Question: right so,
i would really appreciate some help here. this code is well over my head
Basically the site is 976px;
the slider is fitting to this at most( if i extend the site size the slider stays at this 976px.)
anything under this it works well. (scales to mobile)
i want to increase the height it takes up and also i want to make it so it is width is always 100% of the users screen.

index page calling the slider
'''
{% include 'slider' %}
'''
slider.liquid
'''
{% if settings.slider_home_enable %}
<div class="flexslider" id="heroSlider" >
<ul class="slides">
{% for i in (1..6) %}
{% capture slide %}slide_{{ i }}{% endcapture %}
{% capture slide_link %}slide_{{ i }}_link{% endcapture %}
{% capture slide_img %}slide_{{ i }}.jpg{% endcapture %}
{% capture slide_img_alt %}slide_{{ i }}_alt{% endcapture %}
{% capture slide_img_caption %}slide_{{ i }}_caption{% endcapture %}
{% if settings[slide] %}
<li>
<a href="{{ settings[slide_link] }}" class="slide-link">
<img src="{{ slide_img | asset_url }}" alt="{{ settings[slide_img_alt] }}">
{% unless settings[slide_img_caption] == blank %}
<p class="h3 flex-caption small--hide">{{ settings[slide_img_caption] }}</p>
{% endunless %}
</a>
</li>
{% endif %}
{% endfor %}
</ul>
</div>
{% endif %}
'''
stylesheet
'''
/*============================================================================
#FlexSlider
- jQuery FlexSlider v2.2.0 | http://www.woothemes.com/flexslider/
- Contributing author: Tyler Smith (@mbmufffin)
==============================================================================*/
.flexslider {
margin: 0 0 $gutter;
padding: 0;
}
.flexslider li { margin: 0; }
.flexslider .slides > li {
display: none; /* Hide the slides before the JS is loaded. Avoids image jumping */
margin: 0;
position: relative;
@include backface();
}
.flexslider .slides img {
max-width: 100%;
margin: 0 auto;
display: block;
}
.slides { @include clearfix; }
html[xmlns] .slides { display: block; }
* html .slides { height: 1%; }
/*================ No JS Fallback ================*/
.no-js .slides > li:first-child { display: block; }
.flexslider { position: relative; zoom: 1; }
.flex-viewport {max-height: 2000px; -webkit-transition: all 1s ease; -moz-transition: all 1s ease; -o-transition: all 1s ease; transition: all 1s ease; }
.loading .flex-viewport { max-height: 300px; }
.flexslider .slides { zoom: 1; }
.carousel li { margin-right: 5px; }
/*================ Direction Nav ================*/
.flex-direction-nav {
margin: 0;
padding: 0;
list-style: none;
}
.flex-direction-nav { *height: 0; }
.flex-direction-nav a {
display: block;
width: 45px;
position: absolute;
top: 0;
bottom: 0;
overflow: hidden;
opacity: 0;
cursor: pointer;
@include transition(all .3s ease);
}
.flex-direction-nav .flex-disabled {
opacity: 0!important;
filter: alpha(opacity=0);
cursor: default;
}
.flex-direction-nav a {
text-indent: -9999px;
background: {
color: transparent;
repeat: no-repeat;
size: 20px auto;
}
/*================ Hide SVG arrows in oldIE ================*/
.lte-ie9 & {
display: none;
}
&.flex-prev {
background-image: url("data:image.....");
background-position: center left;
}
&.flex-next {
background-image: url("data:image...");
background-position: center right;
}
}
/*================ Control Nav ================*/
.flex-control-nav {
position: absolute;
bottom: -$gutter;
width: 100%;
text-align: center;
margin: 0;
padding: 0;
list-style: none;
li {
margin: 0 4px;
display: inline-block;
zoom: 1;
*display: inline;
vertical-align: middle;
}
}
.flex-control-paging li a {
width: 6px;
height: 6px;
display: block;
background-color: #ededed;
cursor: pointer;
text-indent: -9999px;
border-radius: 20px;
border: 2px solid #fff;
&:hover {
background-color: #333;
}
&.flex-active {
background-color: #fff;
border-color: $colorPrimary;
cursor: default;
}
}
.flex-control-thumbs {margin: 5px 0 0; position: static; overflow: hidden;}
.flex-control-thumbs li {width: 25%; float: left; margin: 0;}
.flex-control-thumbs img {width: 100%; display: block; opacity: .7; cursor: pointer;}
.flex-control-thumbs img:hover {opacity: 1;}
.flex-control-thumbs .flex-active {opacity: 1; cursor: default;}
@include at-query ($max, $medium) {
.flex-direction-nav a {
opacity: 1;
width: 25px;
}
.flex-direction-nav a.flex-prev {
left: 0;
background-position: center right;
}
.flex-direction-nav a.flex-next {
right: 0;
background-position: center left;
}
}
@include at-query ($min, $large) {
.flex-direction-nav .flex-prev { left: 10px; }
.flex-direction-nav .flex-next { right: 10px; }
.flexslider:hover .flex-prev { opacity: 1; left: (-$gutter)+5; }
.flexslider:hover .flex-next { opacity: 1; right: (-$gutter)+5; }
}
@include at-query ($min, $maxWidthBp) {
.flex-direction-nav .flex-prev { left: 20px; }
.flex-direction-nav .flex-next { right: 20px; }
.flexslider:hover .flex-prev { opacity: 1; left: -45px; }
.flexslider:hover .flex-next { opacity: 1; right: -45px; }
}
/*================ Captions ================*/
.flex-caption {
margin: 0;
position: absolute;
left: 0;
right: 0;
bottom: 0;
background: #333;
background: rgba(0,0,0,.6);
color: #fff;
text-align: center;
text-shadow: 0 -1px 0 rgba(0,0,0,.3);
padding: $gutter/2;
}
/*================ Custom Flexslider Styles ================*/
.flexslider .slides {
margin: 0;
padding: 0;
list-style-type: none;
}
.slide-link {
position: relative;
display: block;
img {
display: block;
}
}
#heroSlider {
padding-bottom: $gutter*2;
border-bottom: 1px solid $colorBorder;
.flex-control-nav {
bottom: 40px;
}
.flex-direction-nav a {
bottom: $gutter*2;
}
}
'''
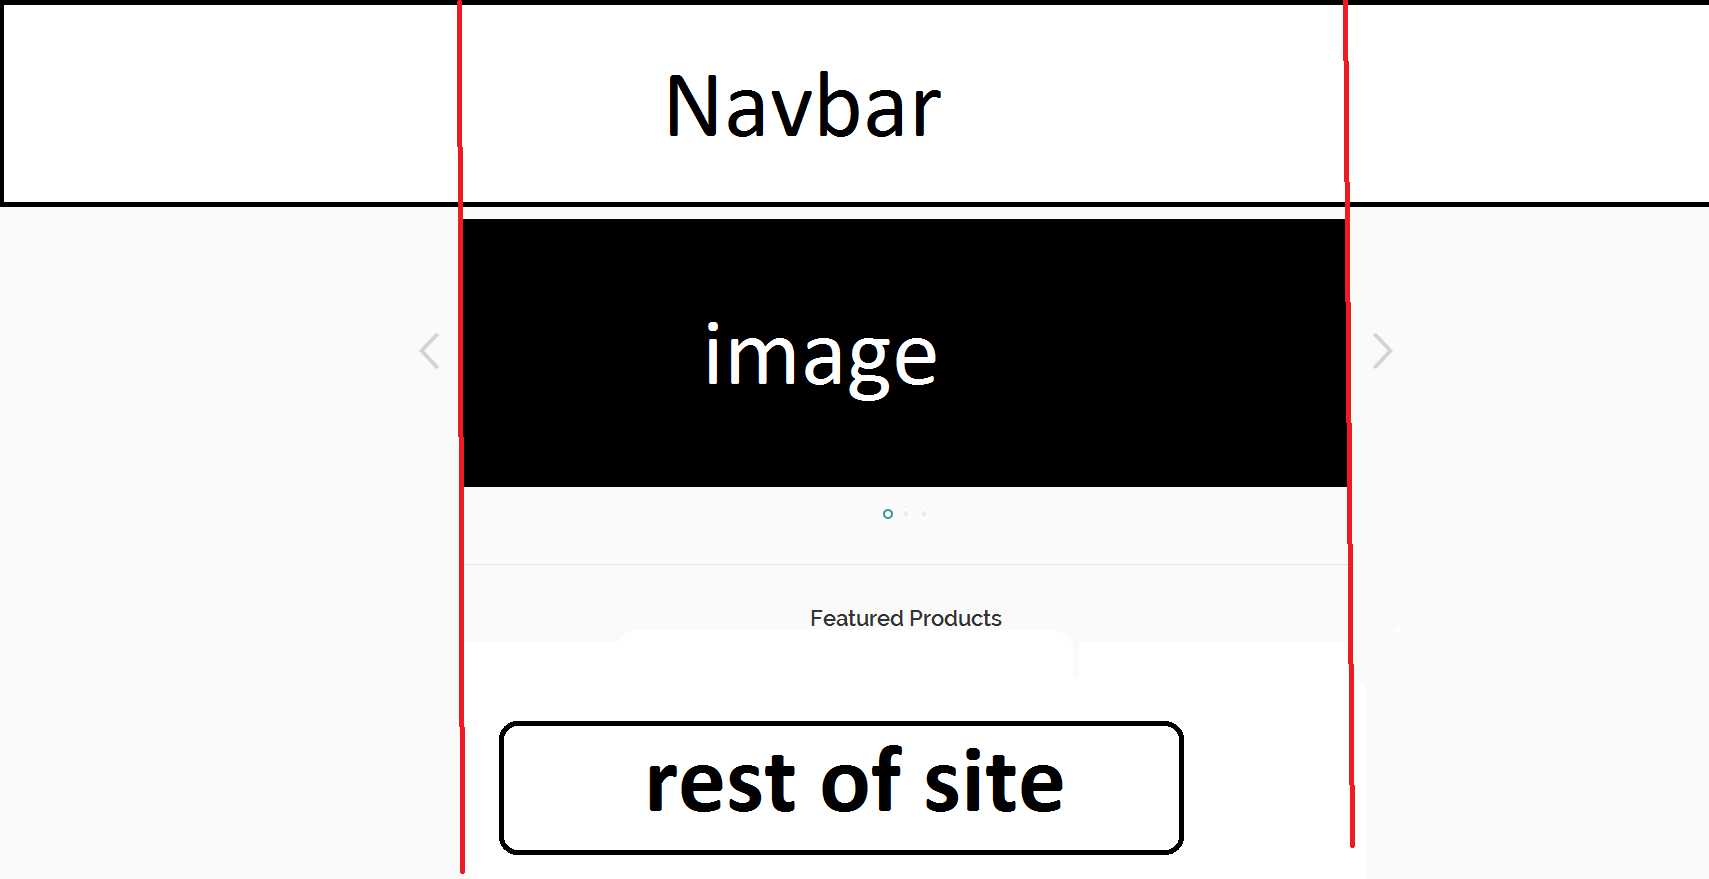
Answer: I literally just did this on the Retina theme to create a short looping video background. I needed it to stretch the entire width and it was being constrained by one of the parent elements. It doesn't look like you have the same theme but the concept is the same.
You need to use dev tools and inspect the elments to find out which element on the page is constricting it from going 100%. You then need to move your slider element outside that element. Then it's as simple as just setting the CSS, making margins/padding to 0 etc...
Let me know if you have any questions and I can help you further. If you post a link to the site, I can look at it for you and tell you what needs to be done.